Field crop: maize
Growth stage: 2
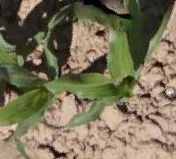
Species: maize